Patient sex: M
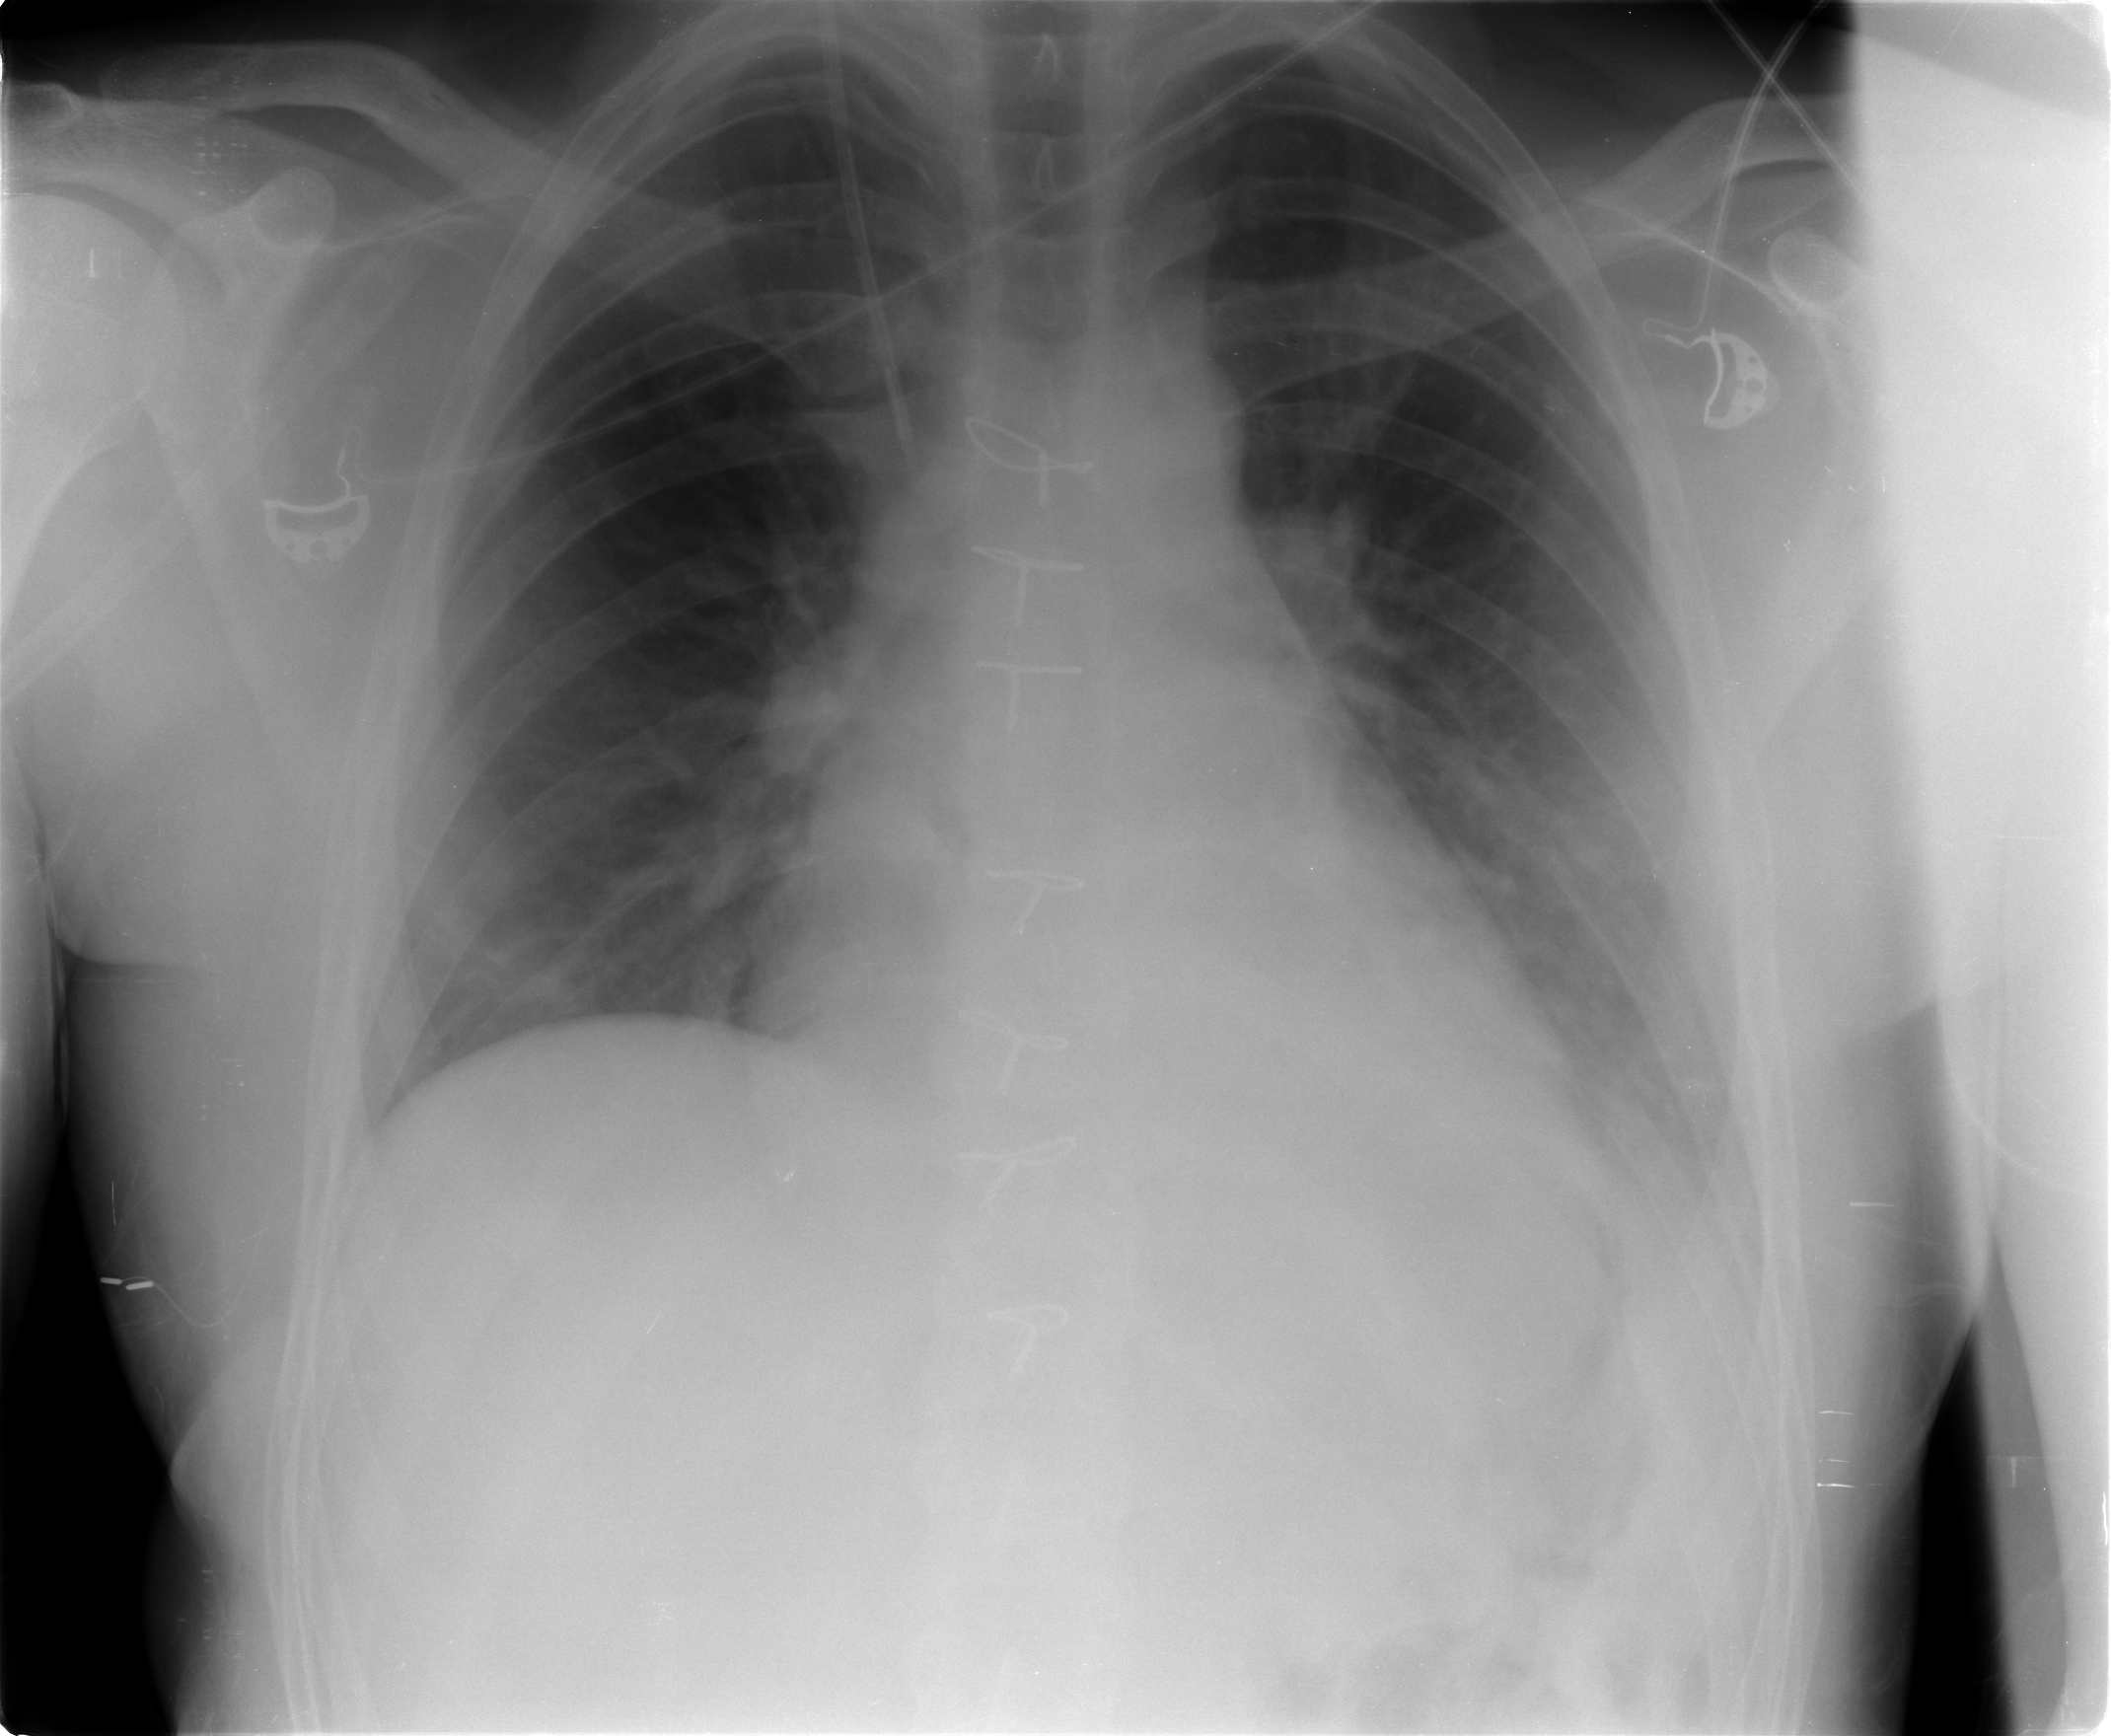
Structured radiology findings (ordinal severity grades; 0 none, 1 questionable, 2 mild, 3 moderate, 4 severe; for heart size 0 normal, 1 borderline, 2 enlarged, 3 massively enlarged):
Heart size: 2
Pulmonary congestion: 0
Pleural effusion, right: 0
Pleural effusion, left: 2
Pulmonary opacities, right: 0
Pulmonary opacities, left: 0
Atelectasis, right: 0
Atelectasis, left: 2